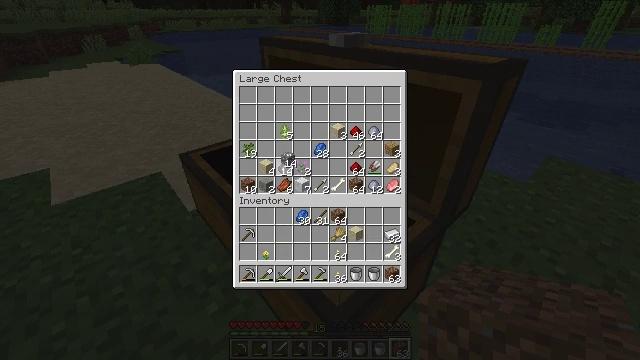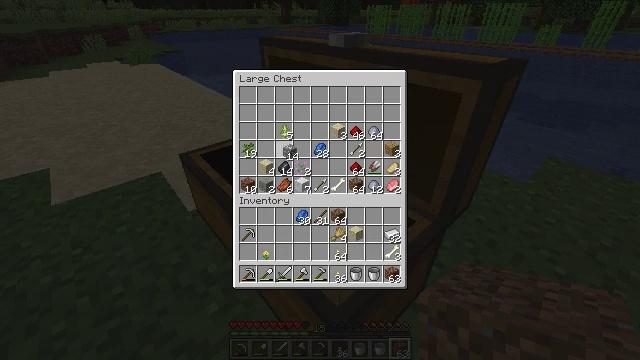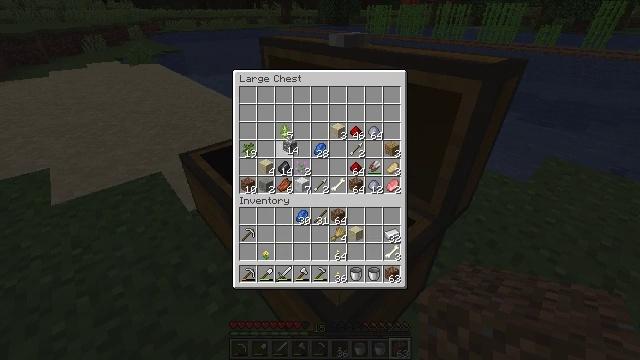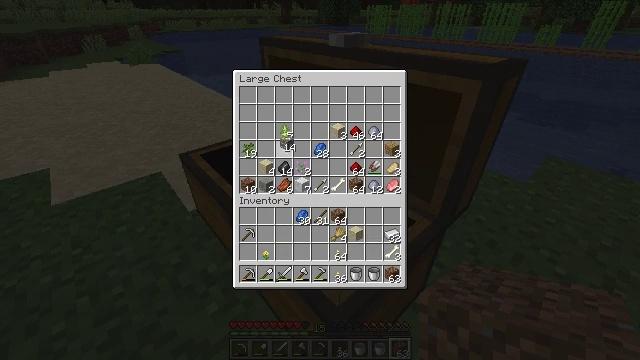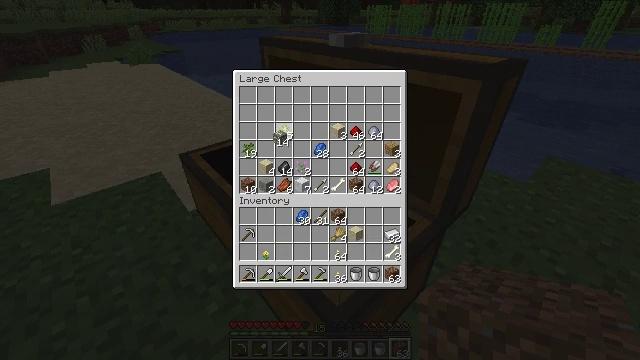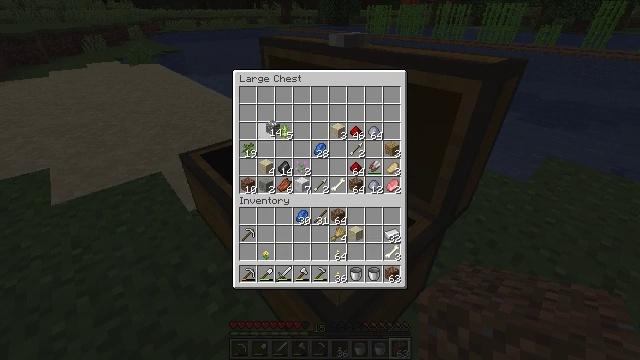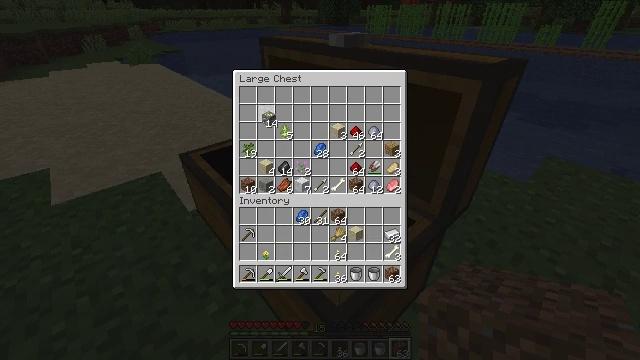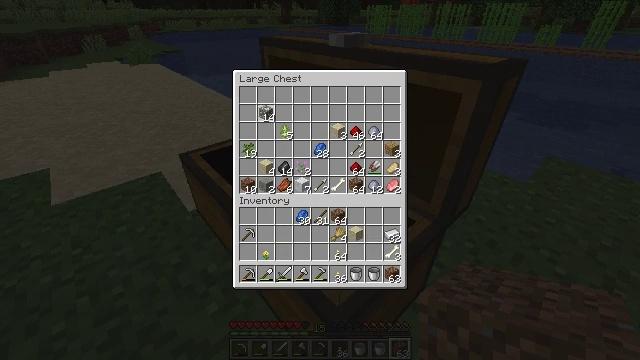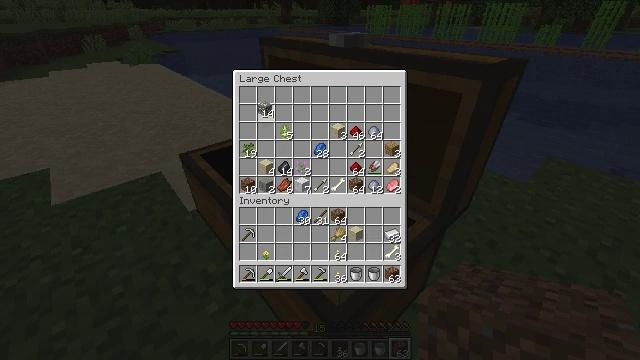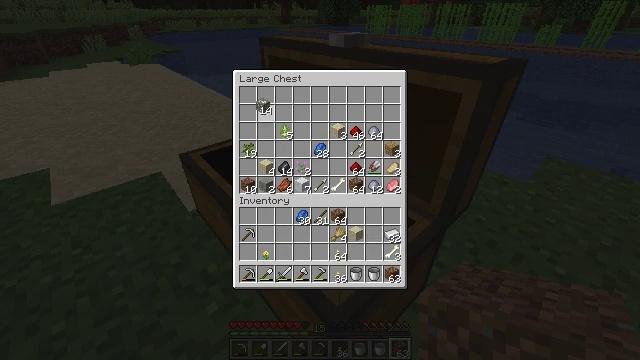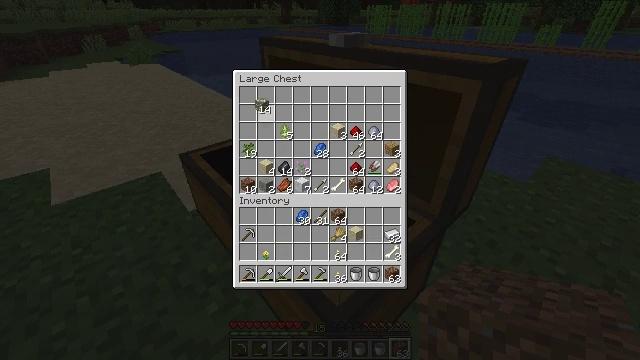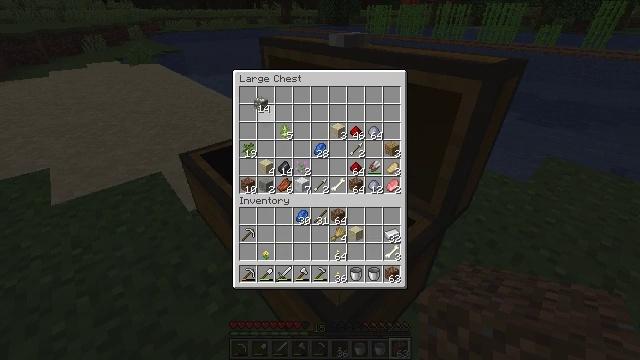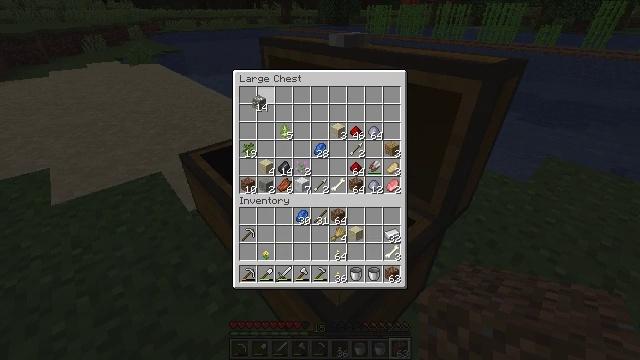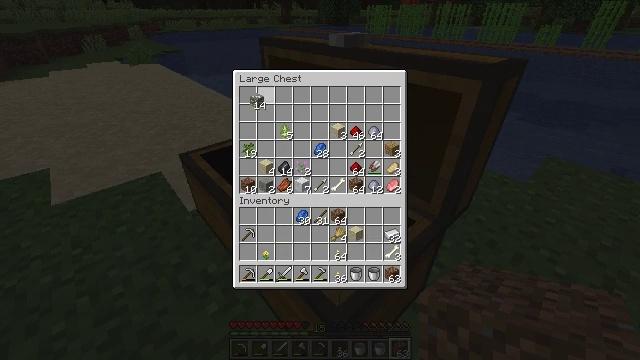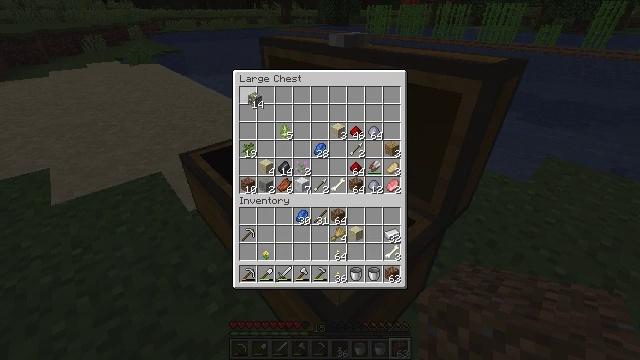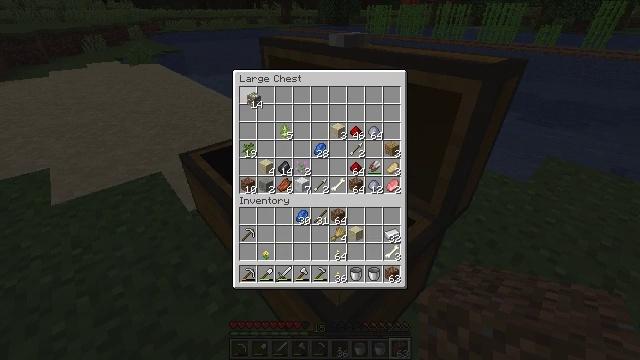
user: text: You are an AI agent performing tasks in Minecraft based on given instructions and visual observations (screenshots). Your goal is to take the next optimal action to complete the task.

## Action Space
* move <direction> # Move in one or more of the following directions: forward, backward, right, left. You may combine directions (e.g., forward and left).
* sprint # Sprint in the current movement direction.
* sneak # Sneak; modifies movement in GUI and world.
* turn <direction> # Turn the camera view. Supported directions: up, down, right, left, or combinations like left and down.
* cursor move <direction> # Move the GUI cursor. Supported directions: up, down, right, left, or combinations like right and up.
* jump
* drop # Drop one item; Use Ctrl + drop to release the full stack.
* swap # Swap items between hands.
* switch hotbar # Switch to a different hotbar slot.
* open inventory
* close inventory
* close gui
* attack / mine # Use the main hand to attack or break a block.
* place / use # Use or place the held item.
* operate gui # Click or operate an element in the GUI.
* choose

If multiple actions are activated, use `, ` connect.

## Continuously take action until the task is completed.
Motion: motion action
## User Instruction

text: Harvest sugar cane from the plant.
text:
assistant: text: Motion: cursor move up
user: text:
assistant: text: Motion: no_op
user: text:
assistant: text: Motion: no_op
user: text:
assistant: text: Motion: no_op
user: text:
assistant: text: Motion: cursor move left and up
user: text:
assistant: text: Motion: cursor move up
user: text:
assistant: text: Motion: no_op
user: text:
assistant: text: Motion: no_op
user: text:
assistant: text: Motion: no_op
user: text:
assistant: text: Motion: no_op
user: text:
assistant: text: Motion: no_op
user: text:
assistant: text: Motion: no_op
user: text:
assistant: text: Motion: no_op
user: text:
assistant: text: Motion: no_op
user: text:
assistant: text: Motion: no_op
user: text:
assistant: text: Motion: no_op
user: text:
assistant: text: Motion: no_op
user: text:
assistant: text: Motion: operate gui
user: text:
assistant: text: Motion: operate gui
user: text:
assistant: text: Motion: operate gui
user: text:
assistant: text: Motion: no_op
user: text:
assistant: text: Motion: no_op
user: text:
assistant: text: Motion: no_op
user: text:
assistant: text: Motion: cursor move right
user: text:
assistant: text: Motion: cursor move right
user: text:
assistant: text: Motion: cursor move right
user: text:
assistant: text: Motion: cursor move right
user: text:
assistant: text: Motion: cursor move right
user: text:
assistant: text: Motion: cursor move right
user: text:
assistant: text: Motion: cursor move right